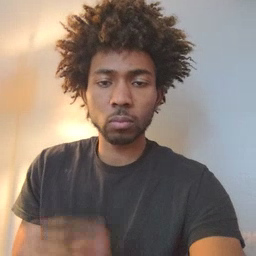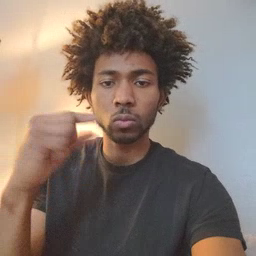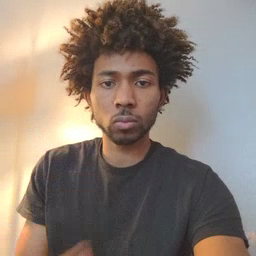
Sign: green